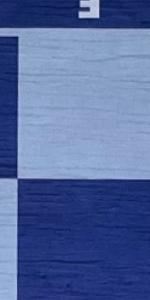
Label: Empty